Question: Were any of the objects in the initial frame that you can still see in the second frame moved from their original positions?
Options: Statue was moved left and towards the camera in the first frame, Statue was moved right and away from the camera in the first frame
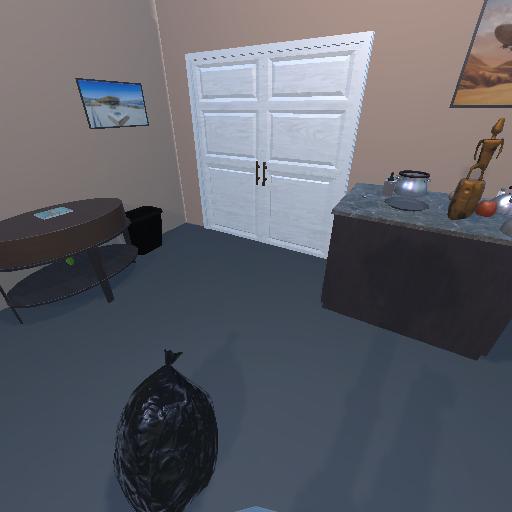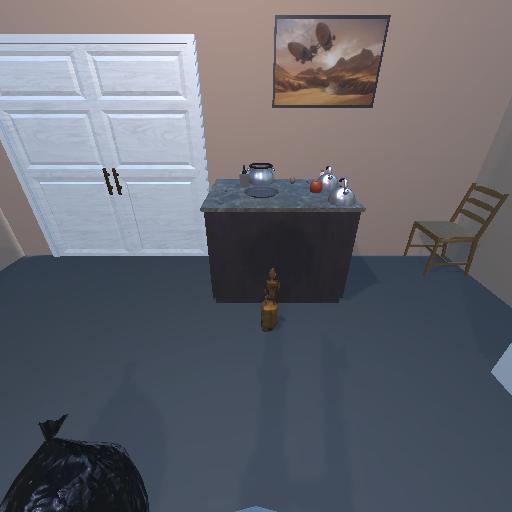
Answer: Statue was moved left and towards the camera in the first frame